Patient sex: M
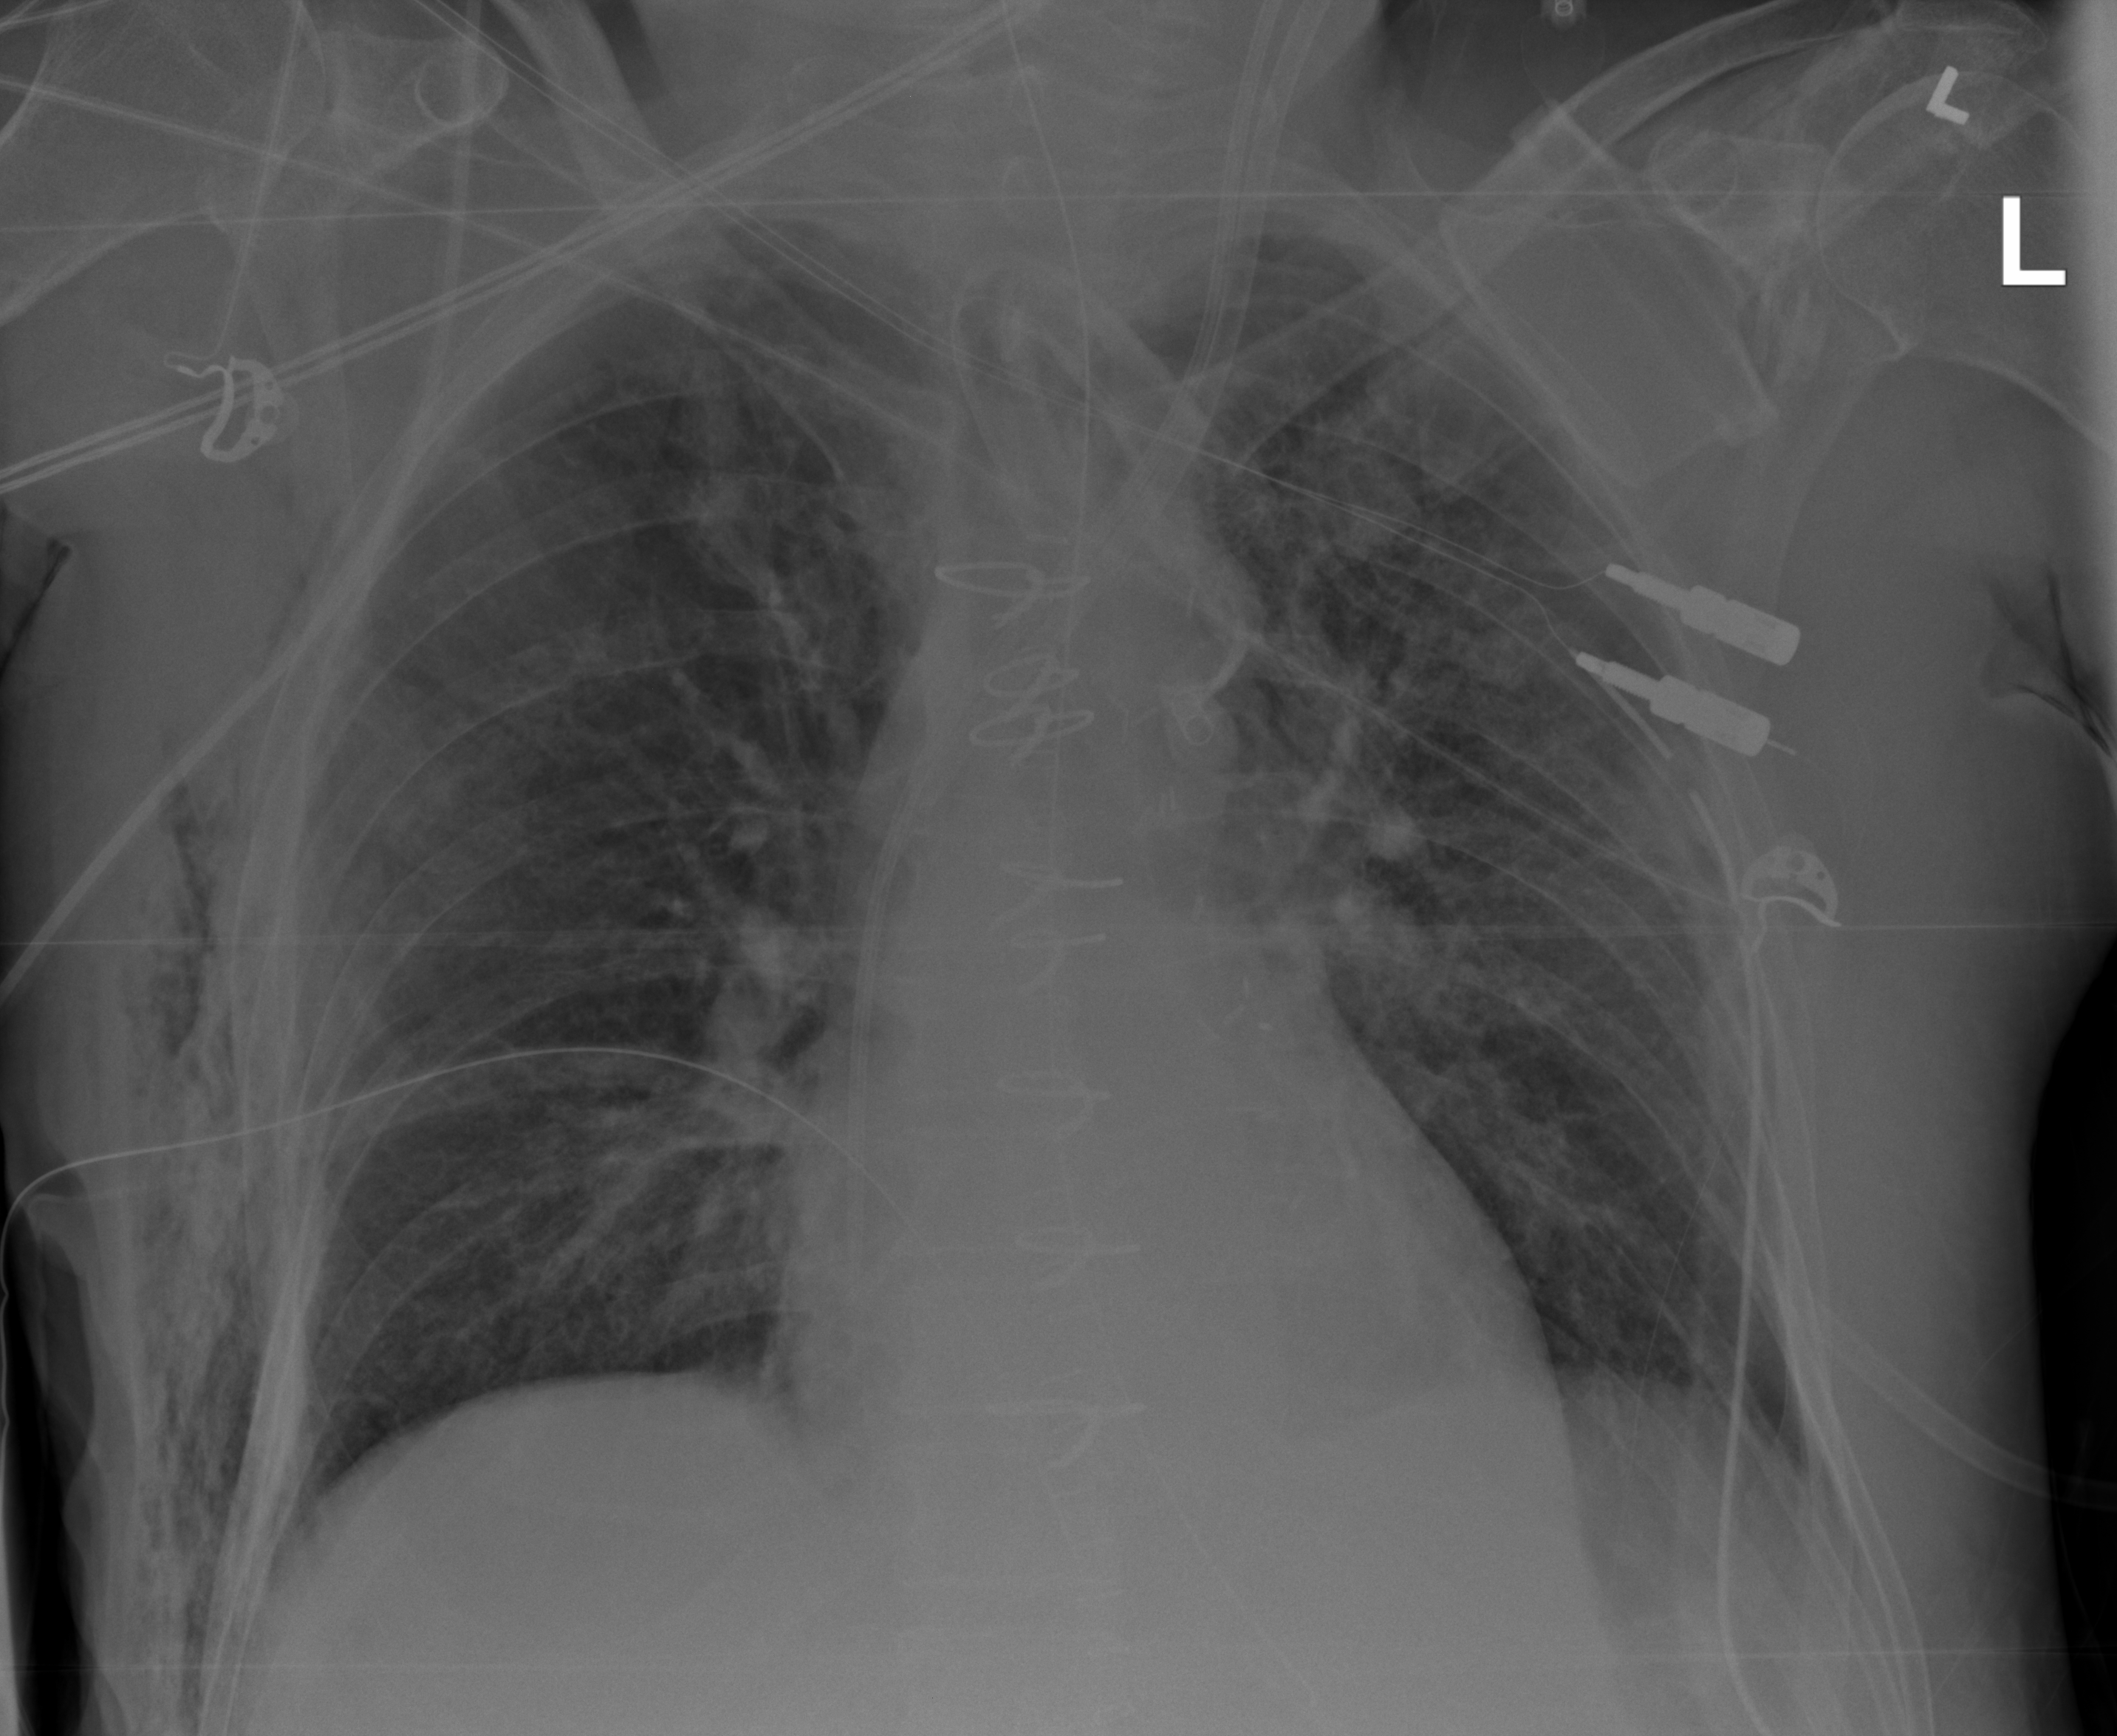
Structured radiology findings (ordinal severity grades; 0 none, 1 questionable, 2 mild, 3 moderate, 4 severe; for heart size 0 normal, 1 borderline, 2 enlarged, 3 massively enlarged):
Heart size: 0
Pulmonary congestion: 2
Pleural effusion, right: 1
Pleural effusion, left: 1
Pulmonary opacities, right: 2
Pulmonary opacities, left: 2
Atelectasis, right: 2
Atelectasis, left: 2